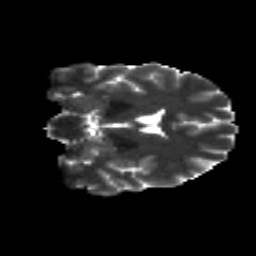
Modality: T2w
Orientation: coronal
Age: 32
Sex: male
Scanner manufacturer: siemens
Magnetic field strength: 3 T
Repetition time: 8.8 s
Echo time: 0.085 s